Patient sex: M
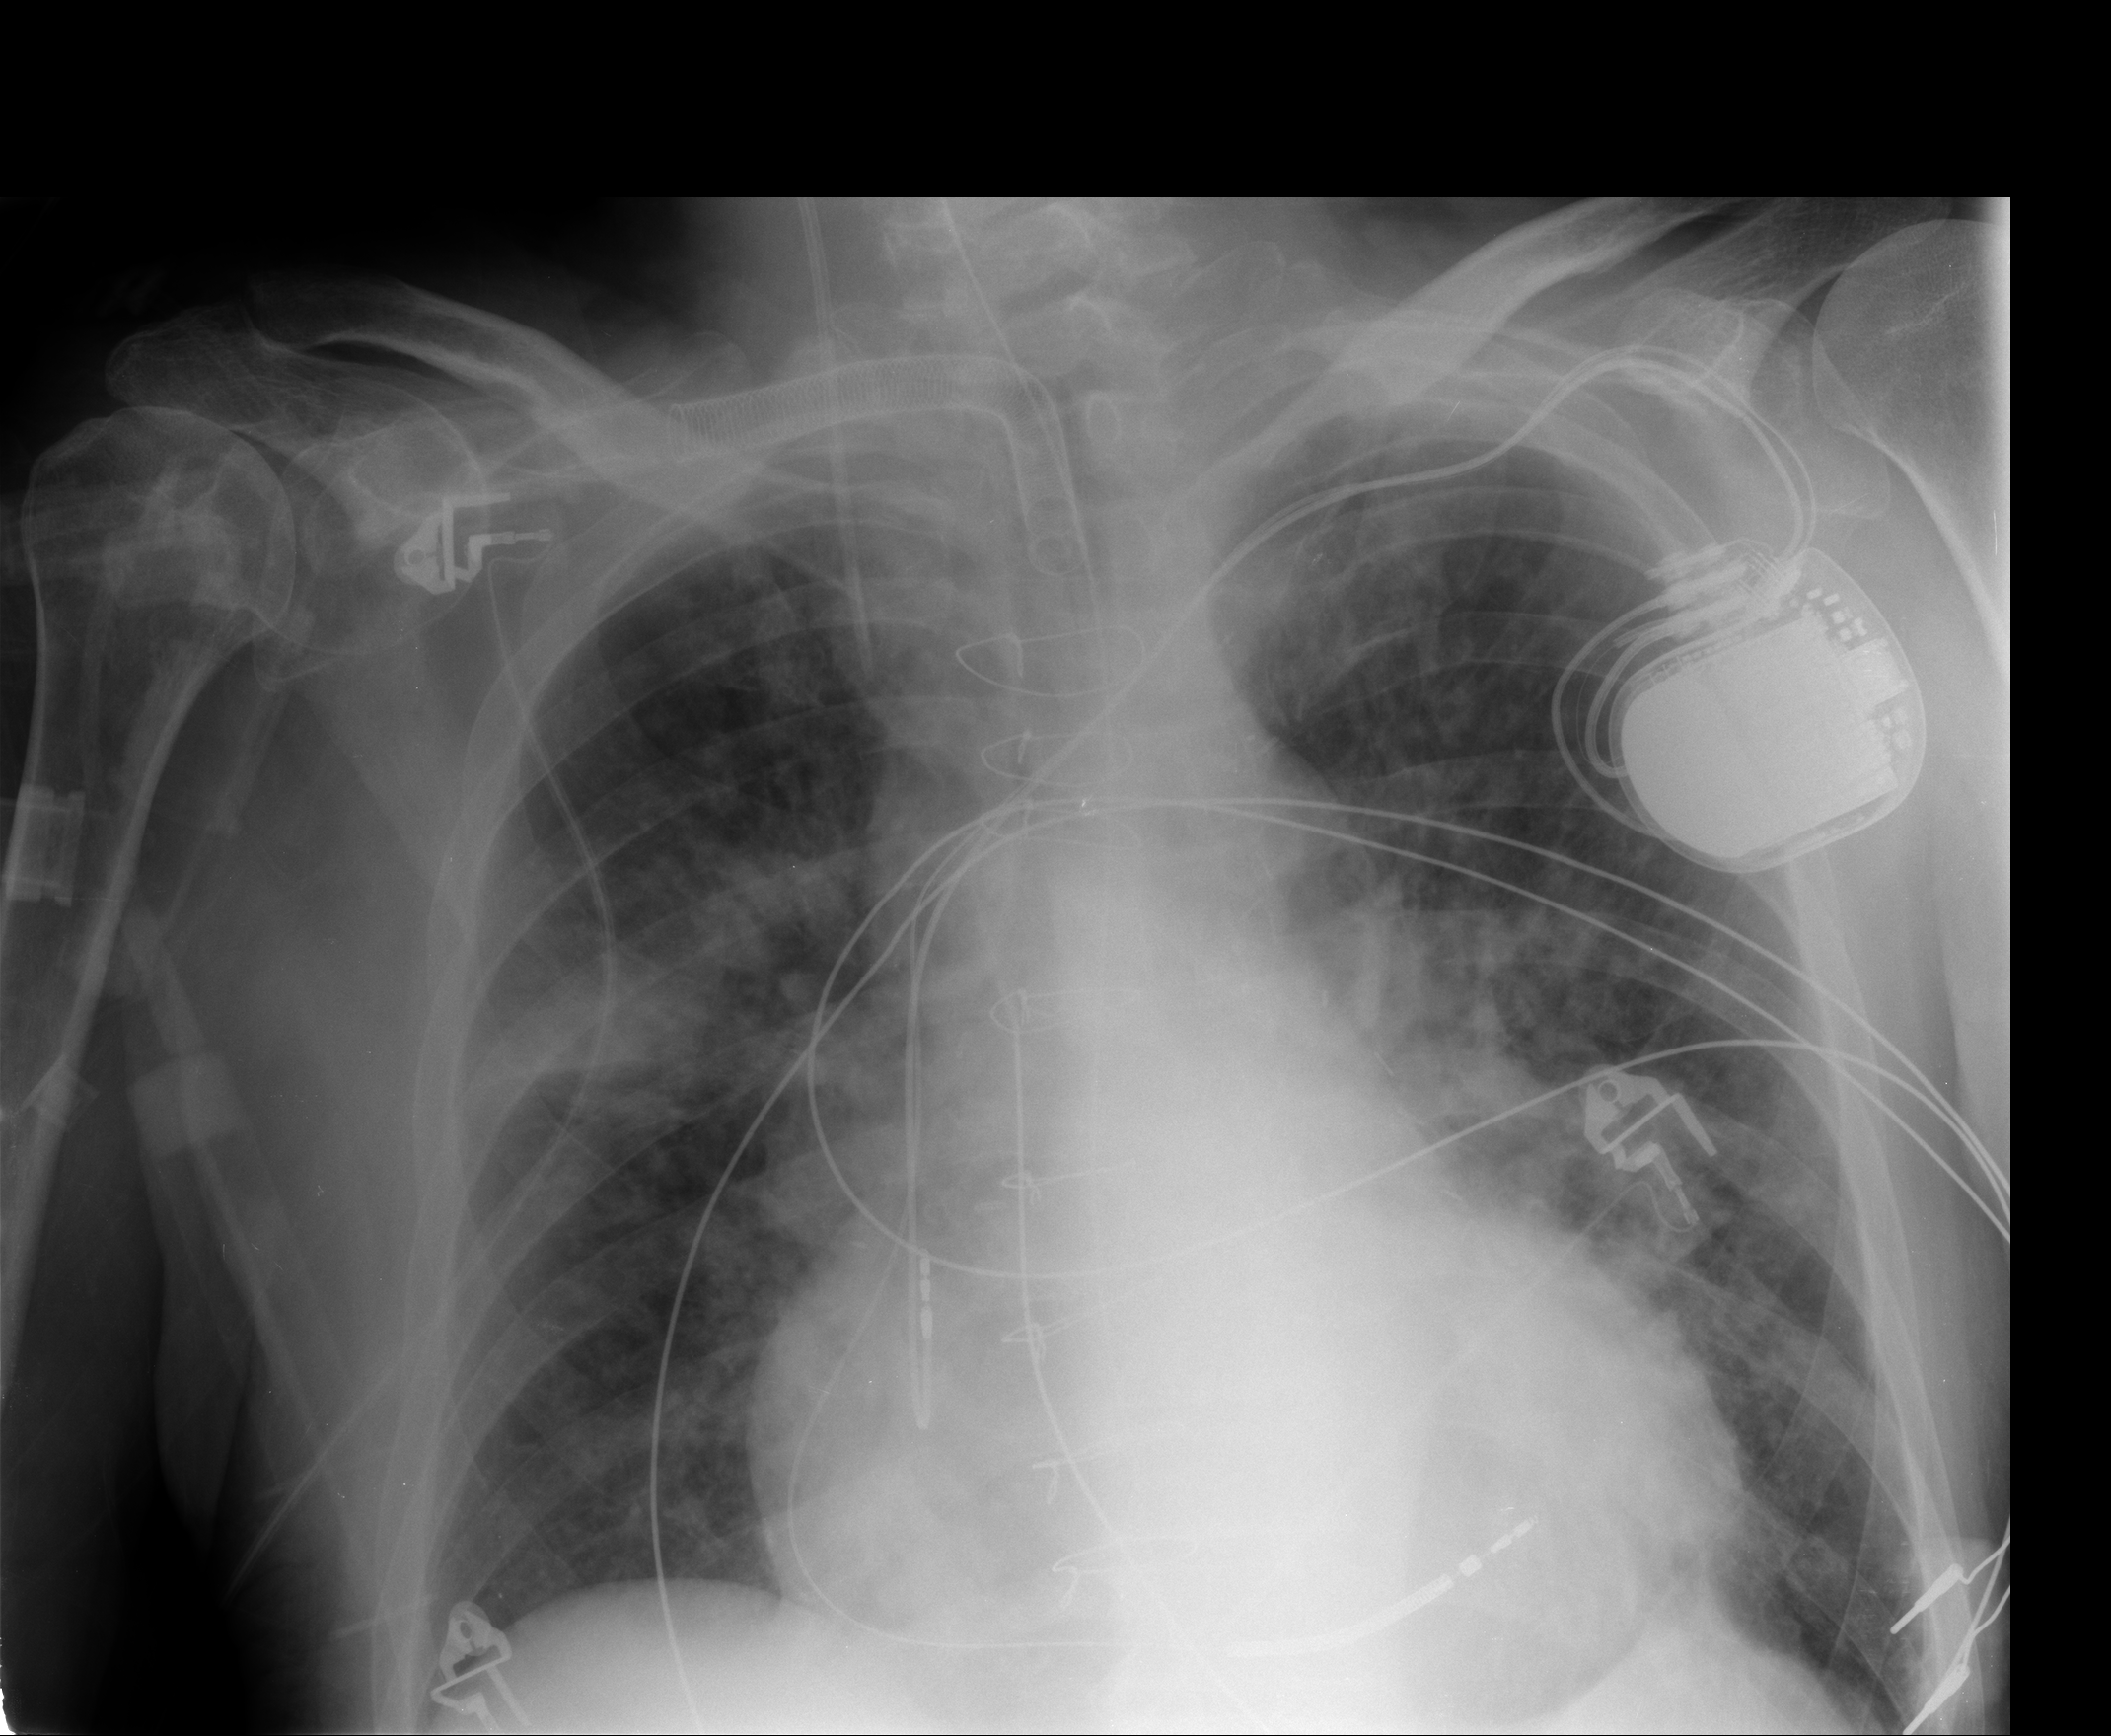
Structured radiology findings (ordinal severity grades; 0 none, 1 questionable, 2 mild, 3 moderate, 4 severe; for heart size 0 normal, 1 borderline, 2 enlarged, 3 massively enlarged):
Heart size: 2
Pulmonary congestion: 1
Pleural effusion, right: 0
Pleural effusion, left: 0
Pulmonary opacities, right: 3
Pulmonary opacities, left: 3
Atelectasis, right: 2
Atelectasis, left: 2